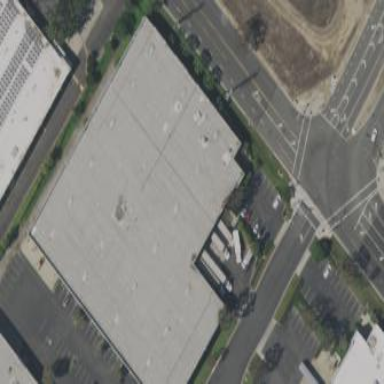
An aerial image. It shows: Commercial building.